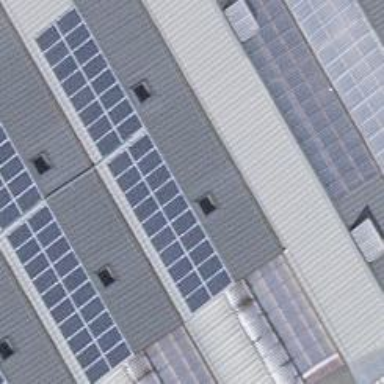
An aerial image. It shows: Solar power generator with photovoltaic panels.